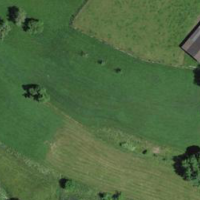
EUNIS habitat code: 25
Species observed at this site:
Impatiens parviflora